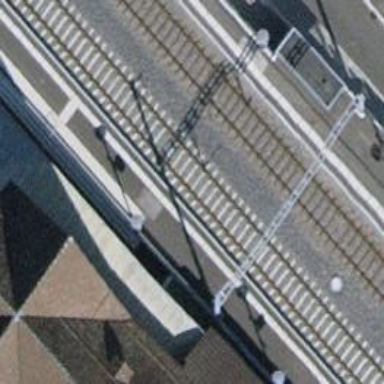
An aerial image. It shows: Railway stop with public transport stop position.